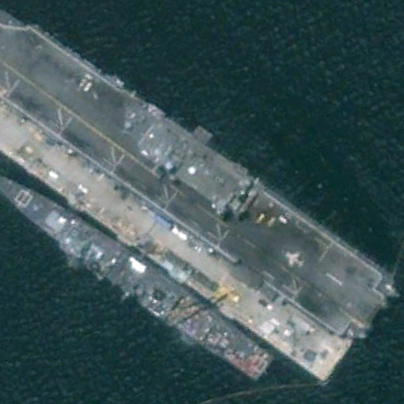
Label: assault